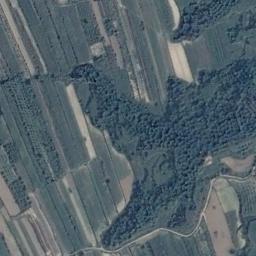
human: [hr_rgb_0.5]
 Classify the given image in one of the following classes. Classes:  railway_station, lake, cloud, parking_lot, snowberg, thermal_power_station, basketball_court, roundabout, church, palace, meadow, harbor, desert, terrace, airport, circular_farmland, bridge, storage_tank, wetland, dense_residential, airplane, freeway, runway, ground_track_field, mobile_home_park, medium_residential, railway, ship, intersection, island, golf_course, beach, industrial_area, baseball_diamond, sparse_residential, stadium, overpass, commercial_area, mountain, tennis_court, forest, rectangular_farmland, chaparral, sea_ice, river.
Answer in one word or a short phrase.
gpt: terrace